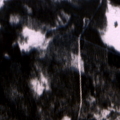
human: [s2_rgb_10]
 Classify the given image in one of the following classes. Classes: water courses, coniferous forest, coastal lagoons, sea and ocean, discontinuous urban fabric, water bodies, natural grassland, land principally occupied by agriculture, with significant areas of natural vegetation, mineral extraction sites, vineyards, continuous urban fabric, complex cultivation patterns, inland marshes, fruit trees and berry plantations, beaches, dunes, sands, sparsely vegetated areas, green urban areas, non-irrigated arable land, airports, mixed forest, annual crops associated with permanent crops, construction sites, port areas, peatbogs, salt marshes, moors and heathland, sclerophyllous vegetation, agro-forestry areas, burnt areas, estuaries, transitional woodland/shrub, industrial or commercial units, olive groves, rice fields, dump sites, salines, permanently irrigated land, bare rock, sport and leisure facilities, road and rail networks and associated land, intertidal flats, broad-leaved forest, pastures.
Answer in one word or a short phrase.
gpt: mixed forest